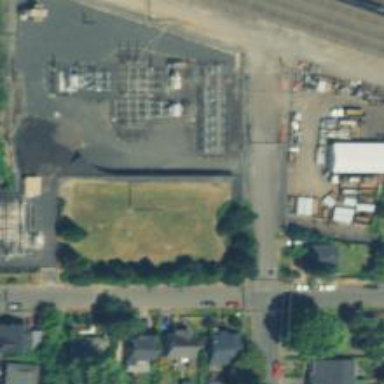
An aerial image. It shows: Fence surrounds minor distribution substation.